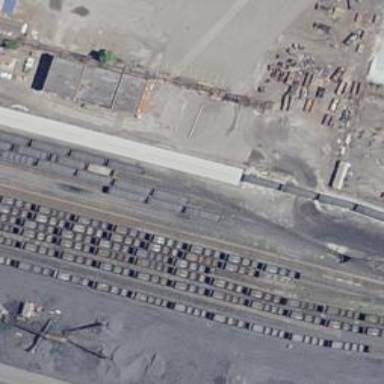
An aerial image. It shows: Rail spur service.